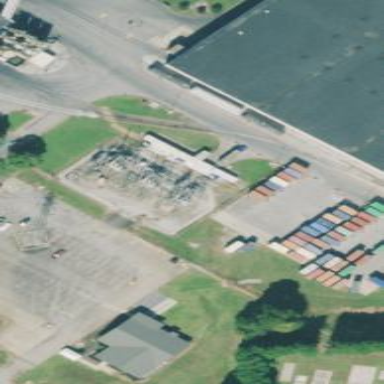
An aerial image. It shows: Industrial power substation enclosed by fence.